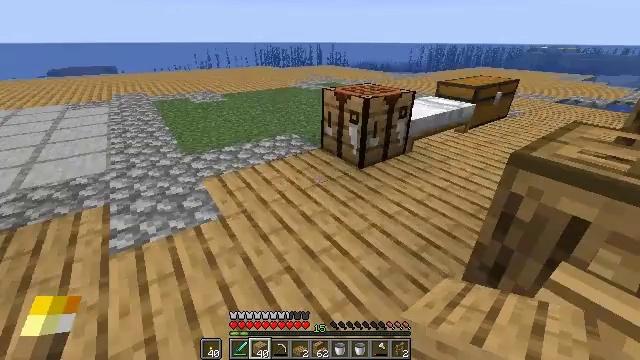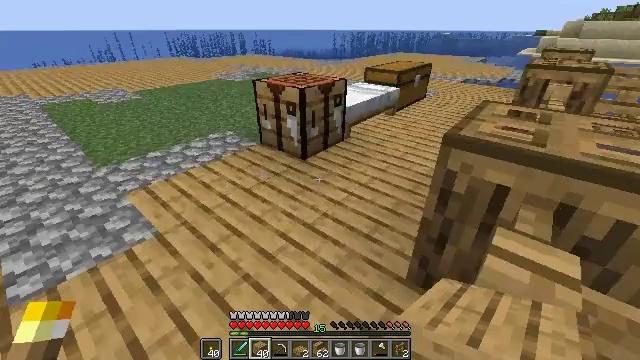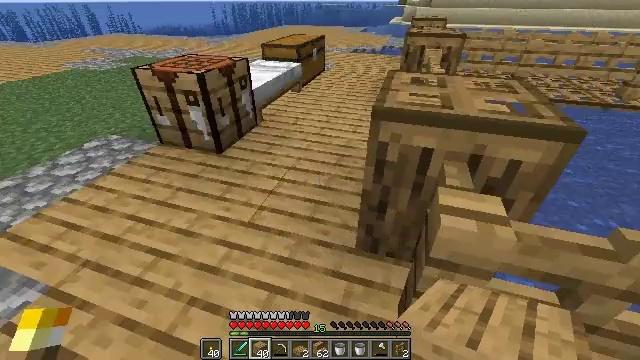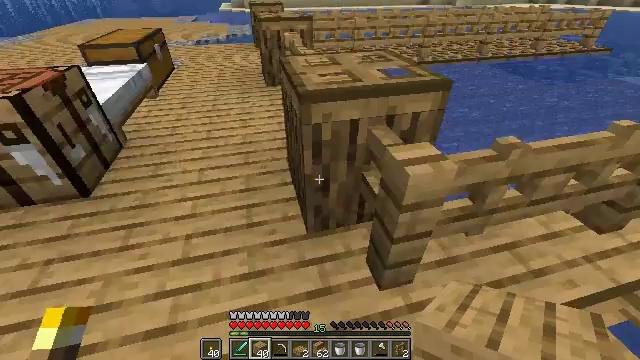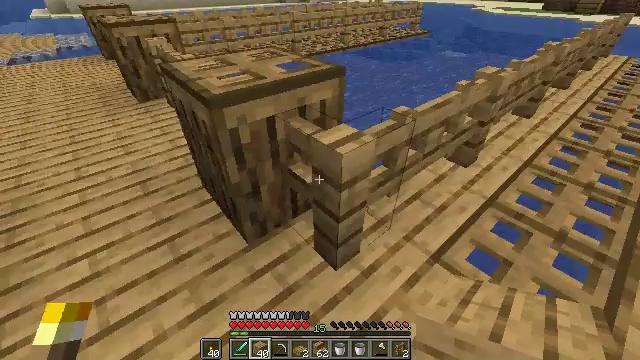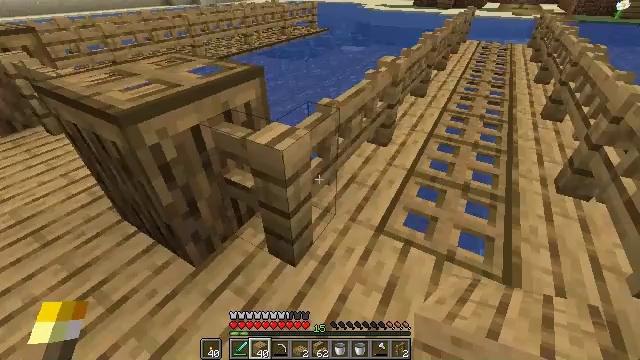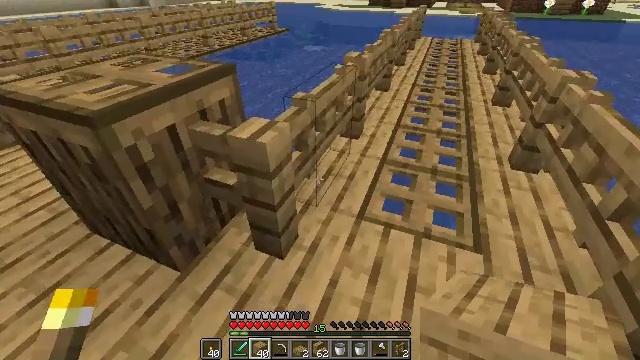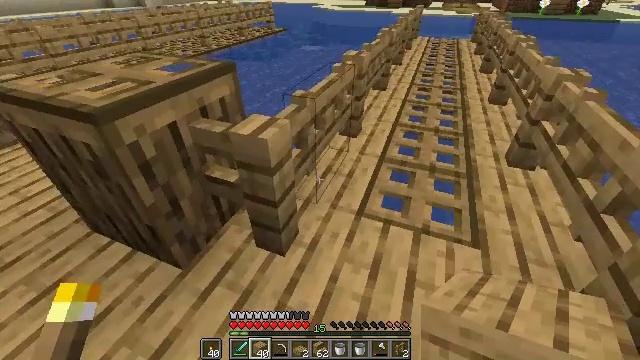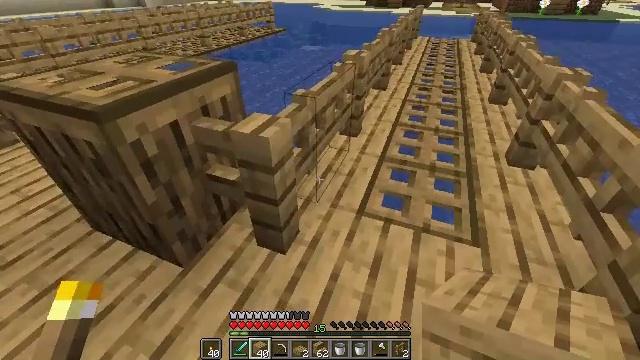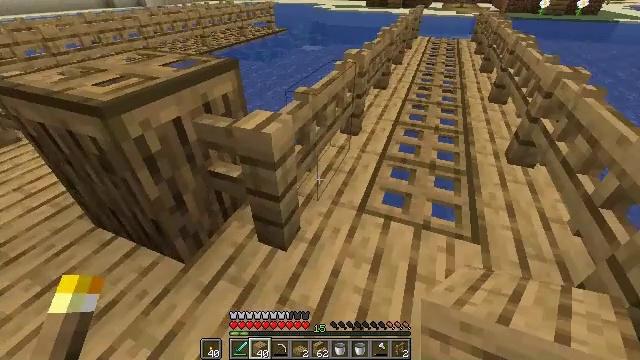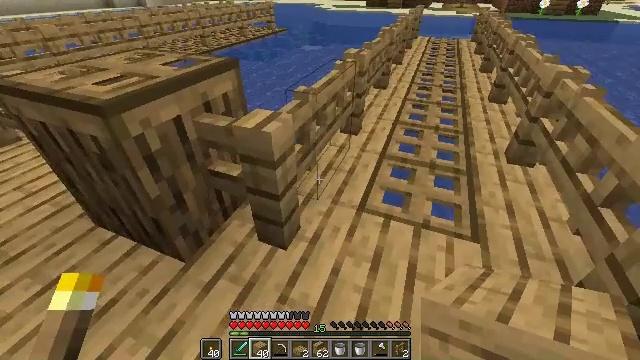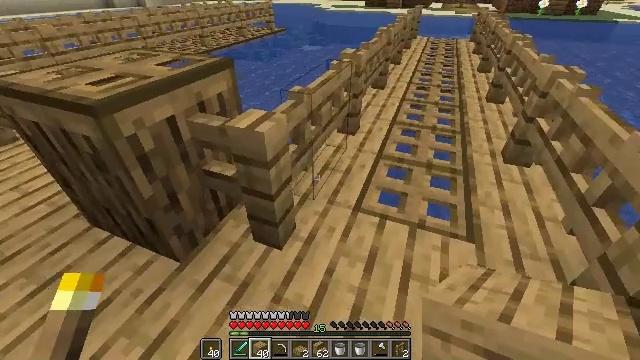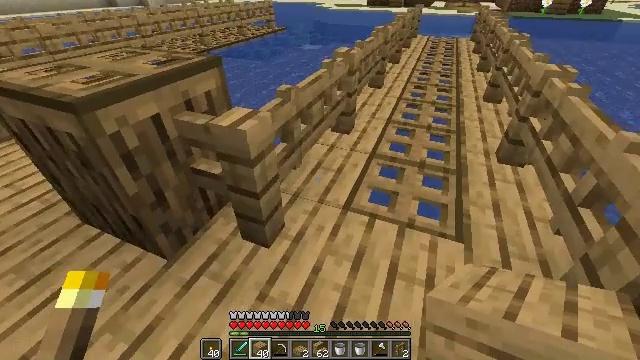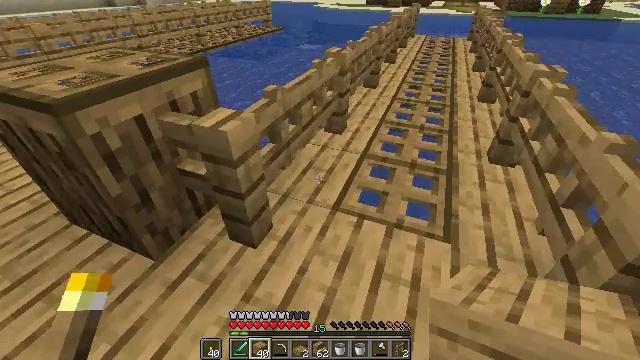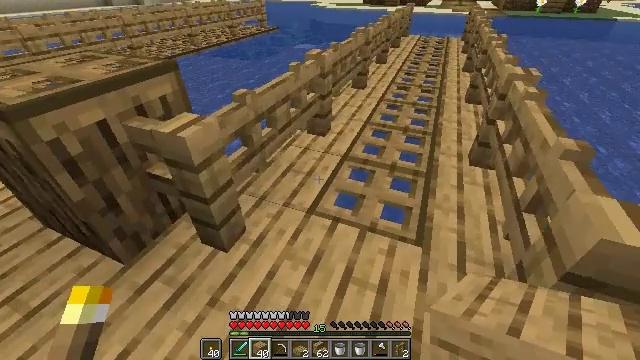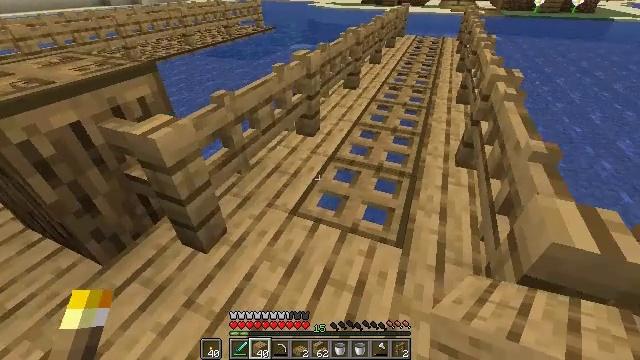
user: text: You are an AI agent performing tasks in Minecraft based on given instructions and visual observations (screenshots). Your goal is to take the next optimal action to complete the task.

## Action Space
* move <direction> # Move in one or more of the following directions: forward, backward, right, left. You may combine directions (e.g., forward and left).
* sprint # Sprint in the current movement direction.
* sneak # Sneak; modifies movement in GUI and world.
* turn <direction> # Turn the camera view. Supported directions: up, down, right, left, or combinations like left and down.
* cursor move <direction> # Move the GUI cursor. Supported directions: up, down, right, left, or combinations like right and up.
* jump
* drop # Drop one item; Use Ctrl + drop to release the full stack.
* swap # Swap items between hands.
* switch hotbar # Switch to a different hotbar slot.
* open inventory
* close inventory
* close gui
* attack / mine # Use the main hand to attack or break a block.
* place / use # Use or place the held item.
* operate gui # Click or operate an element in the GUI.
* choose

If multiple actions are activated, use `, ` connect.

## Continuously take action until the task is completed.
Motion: motion action
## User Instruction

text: Break the oak trapdoor to collect it.
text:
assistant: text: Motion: move forward and move left, turn right and down
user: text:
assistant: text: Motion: move left, turn right and down
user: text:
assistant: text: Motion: move left, turn right and down
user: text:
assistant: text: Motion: move left, turn right
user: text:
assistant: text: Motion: turn right
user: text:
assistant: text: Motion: turn right
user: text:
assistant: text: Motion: no_op
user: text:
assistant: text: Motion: no_op
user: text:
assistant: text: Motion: no_op
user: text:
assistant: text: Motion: no_op
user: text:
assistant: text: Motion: move right
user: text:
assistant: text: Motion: move right
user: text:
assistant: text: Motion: move right
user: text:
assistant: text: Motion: move right
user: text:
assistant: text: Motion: no_op
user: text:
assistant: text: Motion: no_op
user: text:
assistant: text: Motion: no_op
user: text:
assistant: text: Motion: move left
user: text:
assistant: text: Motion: move left, turn right and down
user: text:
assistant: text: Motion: move left, turn right
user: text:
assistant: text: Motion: move left, turn right
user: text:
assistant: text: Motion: turn right
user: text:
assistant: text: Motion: no_op
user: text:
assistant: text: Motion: no_op
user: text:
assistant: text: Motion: no_op
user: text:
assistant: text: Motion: no_op
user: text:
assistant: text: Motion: no_op
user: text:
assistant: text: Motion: no_op
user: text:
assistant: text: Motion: no_op
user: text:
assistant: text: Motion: turn left and up